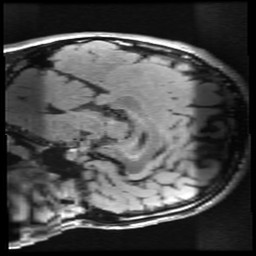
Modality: FLAIR
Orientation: sagittal
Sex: male
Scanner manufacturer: ge
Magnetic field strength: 3 T
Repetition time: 9 s
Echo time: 0.1216 s